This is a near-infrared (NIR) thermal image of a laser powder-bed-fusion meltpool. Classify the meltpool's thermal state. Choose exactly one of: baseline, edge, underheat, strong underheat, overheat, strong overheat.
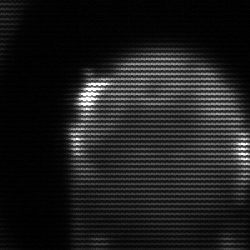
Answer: edge